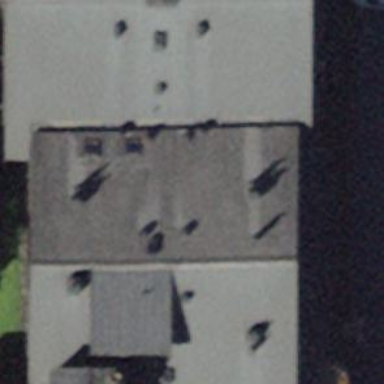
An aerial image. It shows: Hotel.